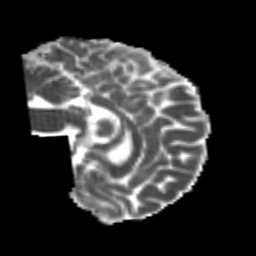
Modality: MD
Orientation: sagittal
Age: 24
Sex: male
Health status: healthy
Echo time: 0.074 s